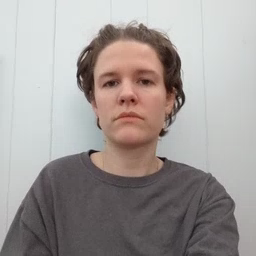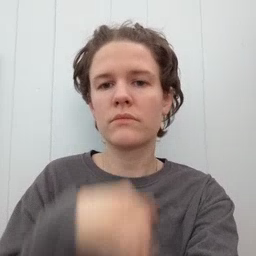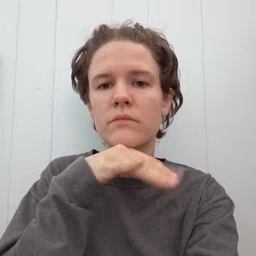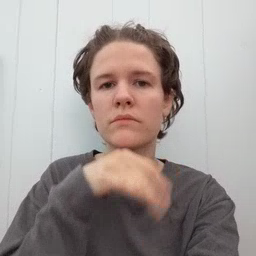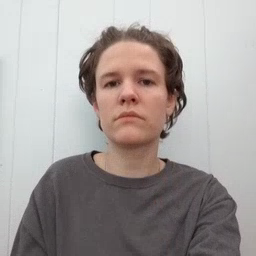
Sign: dirty